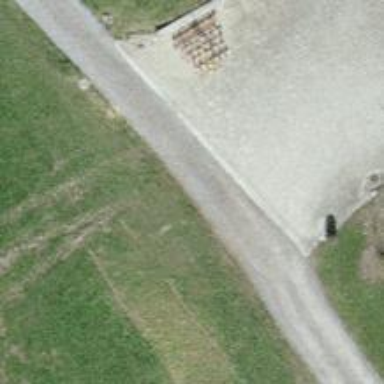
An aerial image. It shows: Gravel track of grade3 type.